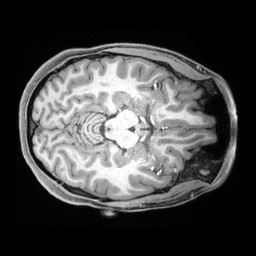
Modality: T1w
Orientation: axial
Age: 22
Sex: female
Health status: healthy
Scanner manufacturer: siemens
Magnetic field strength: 3 T
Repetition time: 2.4 s
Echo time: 0.00194 s